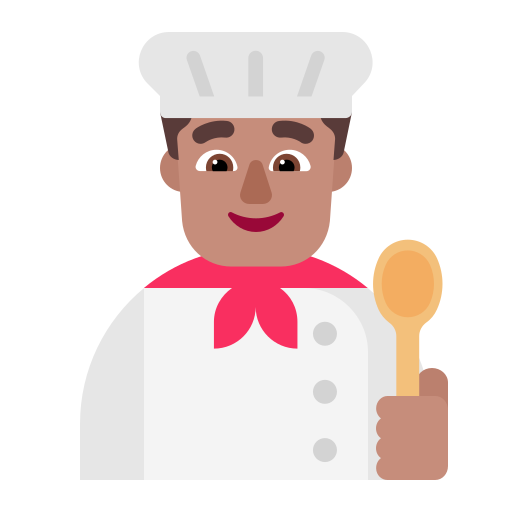
man cook flat